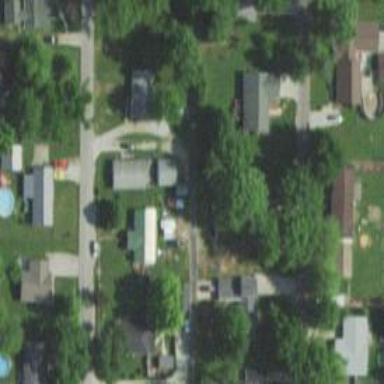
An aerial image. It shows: Alleyway designated as service road.